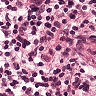
Metastatic tissue present: no